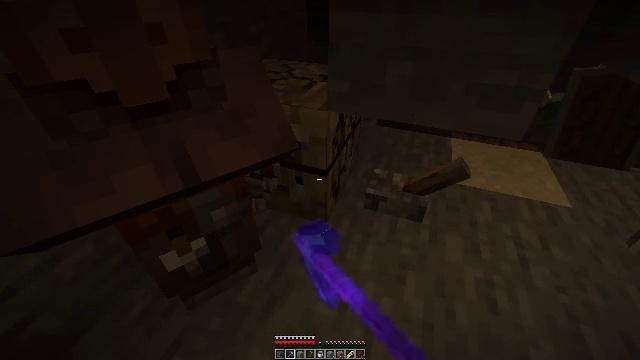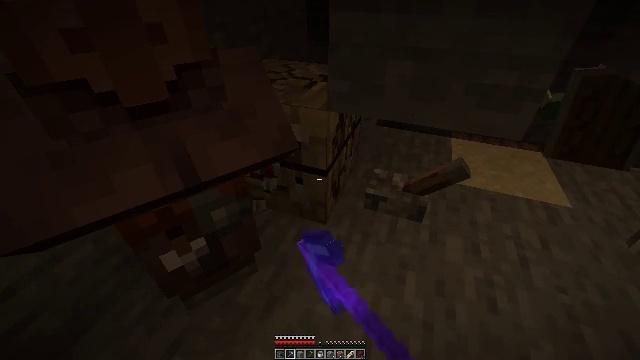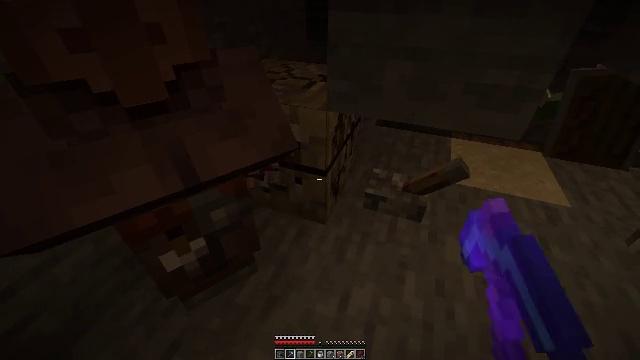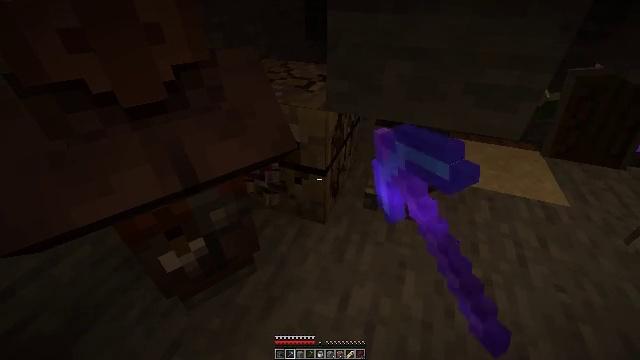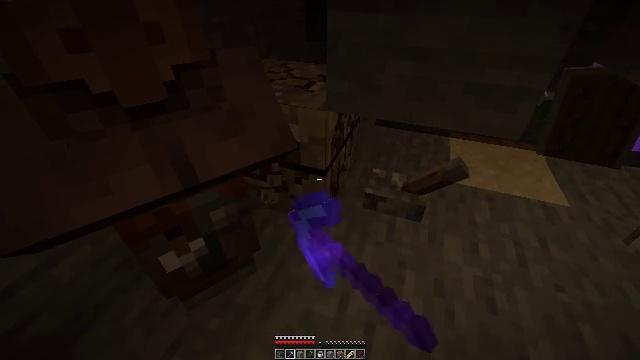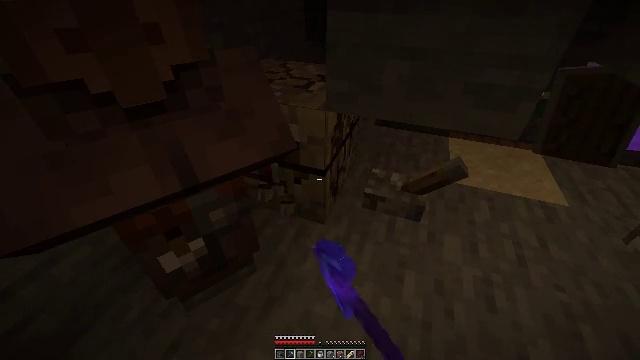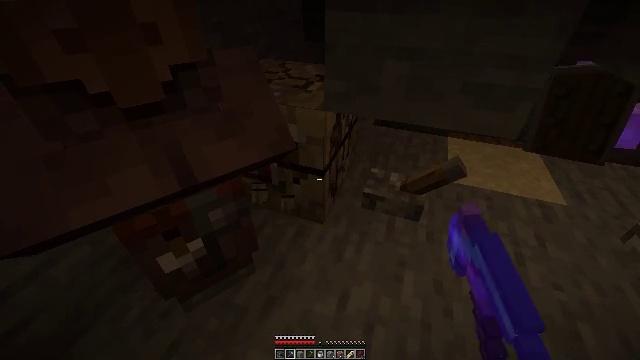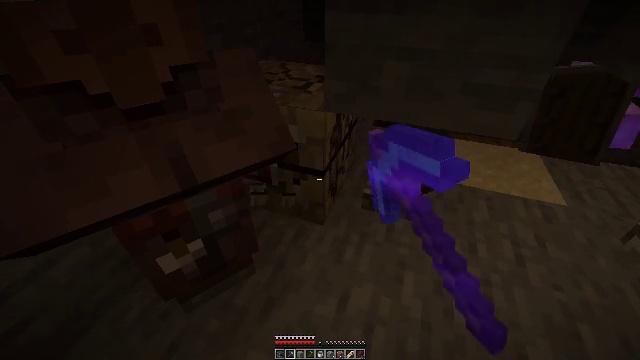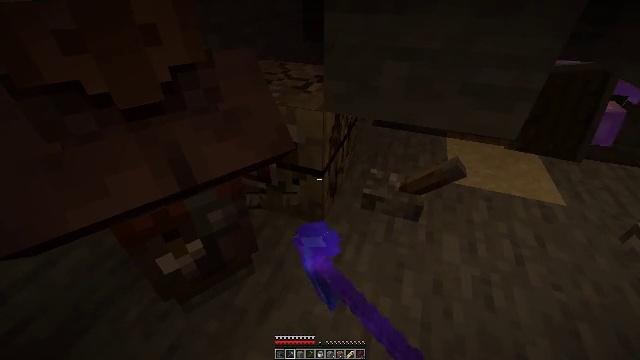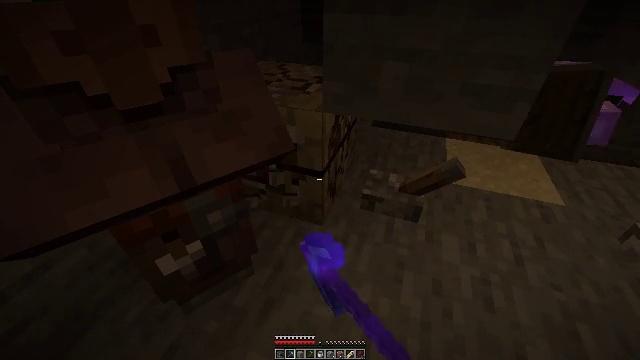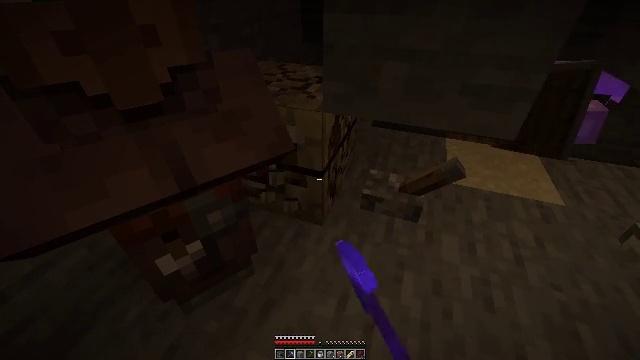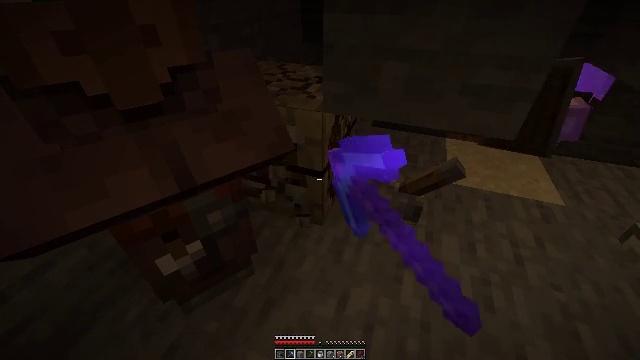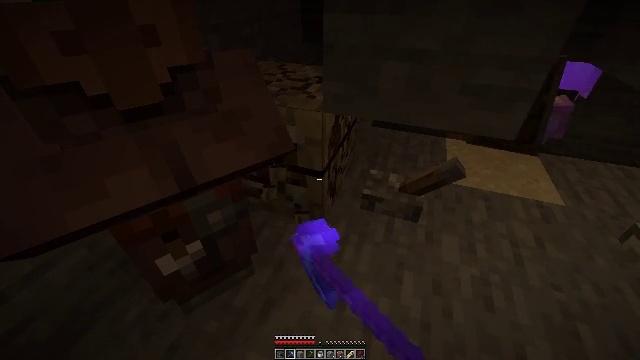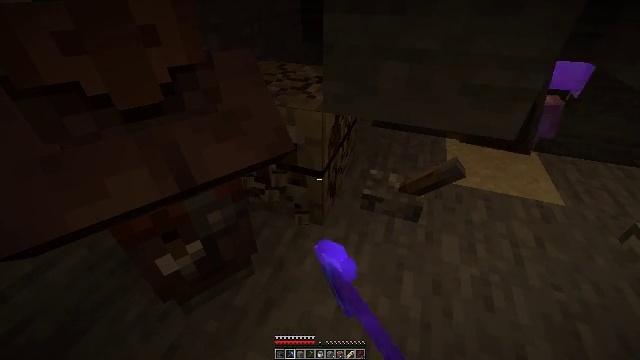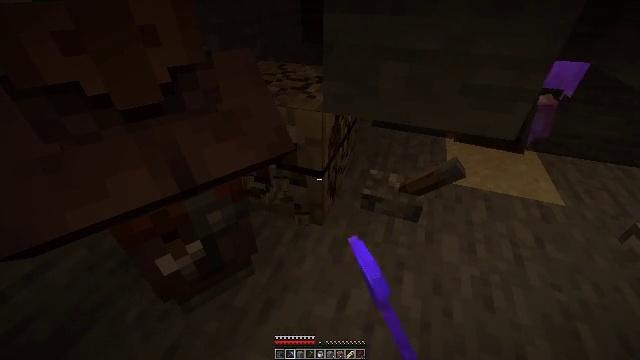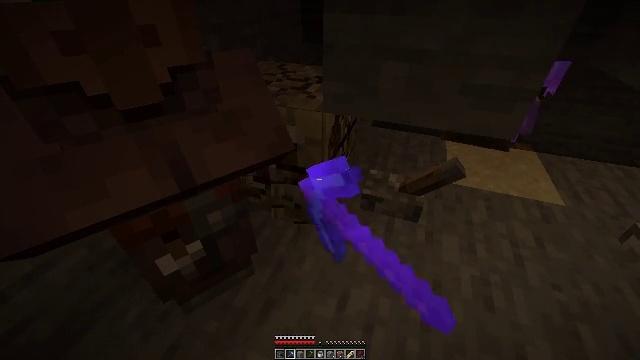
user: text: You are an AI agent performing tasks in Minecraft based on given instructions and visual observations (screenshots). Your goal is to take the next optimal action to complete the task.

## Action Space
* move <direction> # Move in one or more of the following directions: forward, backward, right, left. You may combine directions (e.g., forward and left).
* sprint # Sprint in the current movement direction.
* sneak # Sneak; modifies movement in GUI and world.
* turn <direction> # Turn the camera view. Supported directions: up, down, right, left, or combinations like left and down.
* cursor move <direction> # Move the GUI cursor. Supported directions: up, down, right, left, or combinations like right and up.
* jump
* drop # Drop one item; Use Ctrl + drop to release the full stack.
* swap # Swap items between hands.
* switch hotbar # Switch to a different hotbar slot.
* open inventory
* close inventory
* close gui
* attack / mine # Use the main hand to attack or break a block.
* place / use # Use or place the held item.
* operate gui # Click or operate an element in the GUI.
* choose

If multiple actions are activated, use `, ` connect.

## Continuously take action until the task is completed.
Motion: motion action
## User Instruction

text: Left click on the fletching table to mine it.
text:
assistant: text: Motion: attack / mine
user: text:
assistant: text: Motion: attack / mine
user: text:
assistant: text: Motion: attack / mine
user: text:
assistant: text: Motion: attack / mine
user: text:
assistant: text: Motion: attack / mine
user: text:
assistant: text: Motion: attack / mine
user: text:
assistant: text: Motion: attack / mine
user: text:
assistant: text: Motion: attack / mine
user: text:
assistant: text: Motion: attack / mine
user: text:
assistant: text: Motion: attack / mine
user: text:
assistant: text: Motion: attack / mine
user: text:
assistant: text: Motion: attack / mine
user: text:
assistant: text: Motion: attack / mine
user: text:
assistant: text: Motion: attack / mine
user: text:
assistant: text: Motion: attack / mine
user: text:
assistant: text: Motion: attack / mine
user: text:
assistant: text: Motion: attack / mine
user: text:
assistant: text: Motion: attack / mine
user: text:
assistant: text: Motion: attack / mine
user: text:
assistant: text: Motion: attack / mine
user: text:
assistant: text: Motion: attack / mine
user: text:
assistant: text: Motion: attack / mine
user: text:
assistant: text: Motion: attack / mine
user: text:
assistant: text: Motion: attack / mine
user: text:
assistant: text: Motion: attack / mine
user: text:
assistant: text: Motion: attack / mine
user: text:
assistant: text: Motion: attack / mine
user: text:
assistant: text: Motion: attack / mine
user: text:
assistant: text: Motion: attack / mine
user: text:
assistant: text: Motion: attack / mine